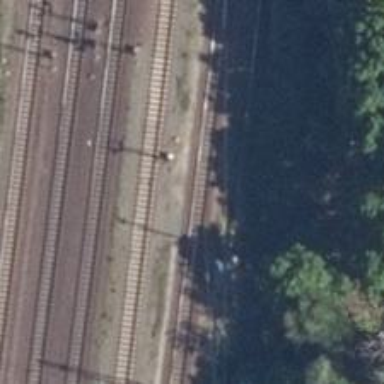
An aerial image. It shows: Railway signal.